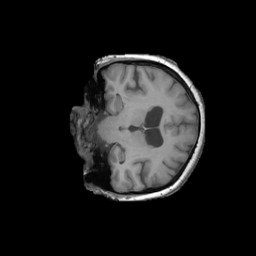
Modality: T1w
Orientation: coronal
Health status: ill
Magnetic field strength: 3 T